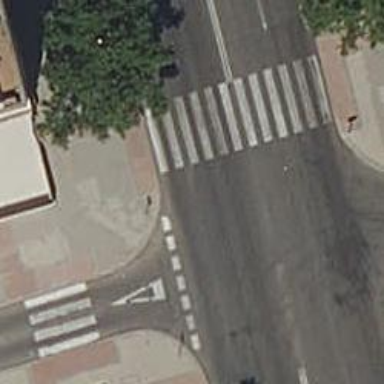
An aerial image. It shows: Zebra crossing on the road.